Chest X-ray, PA view. Patient: 55 years old, sex M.
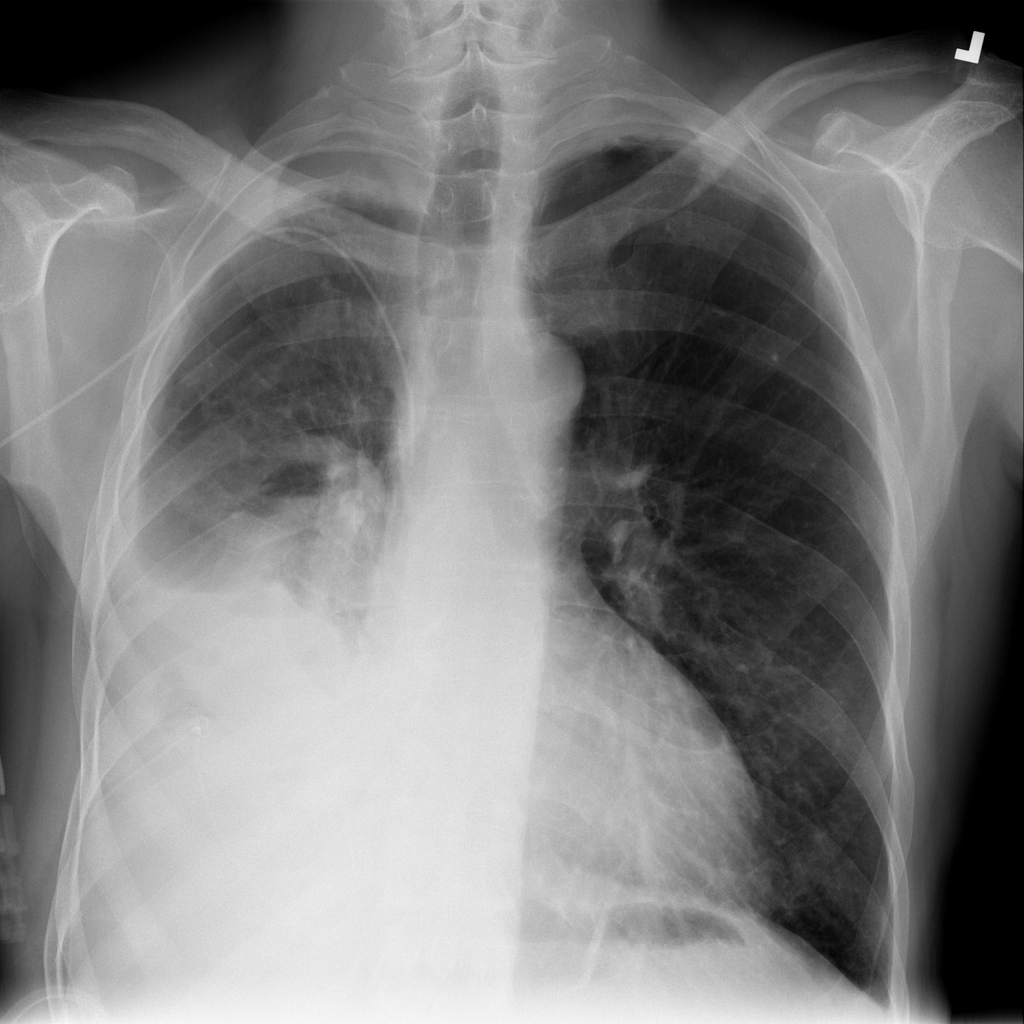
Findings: Effusion, Infiltration, Mass, Pleural_Thickening